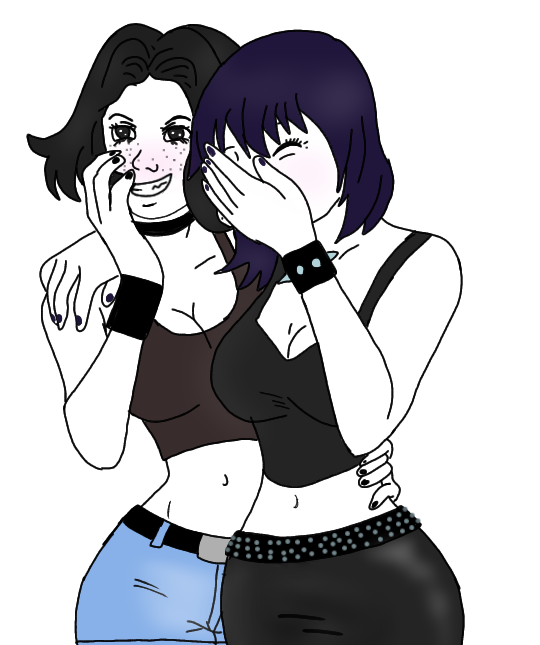
Label: 5_Doomer_Girl